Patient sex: M
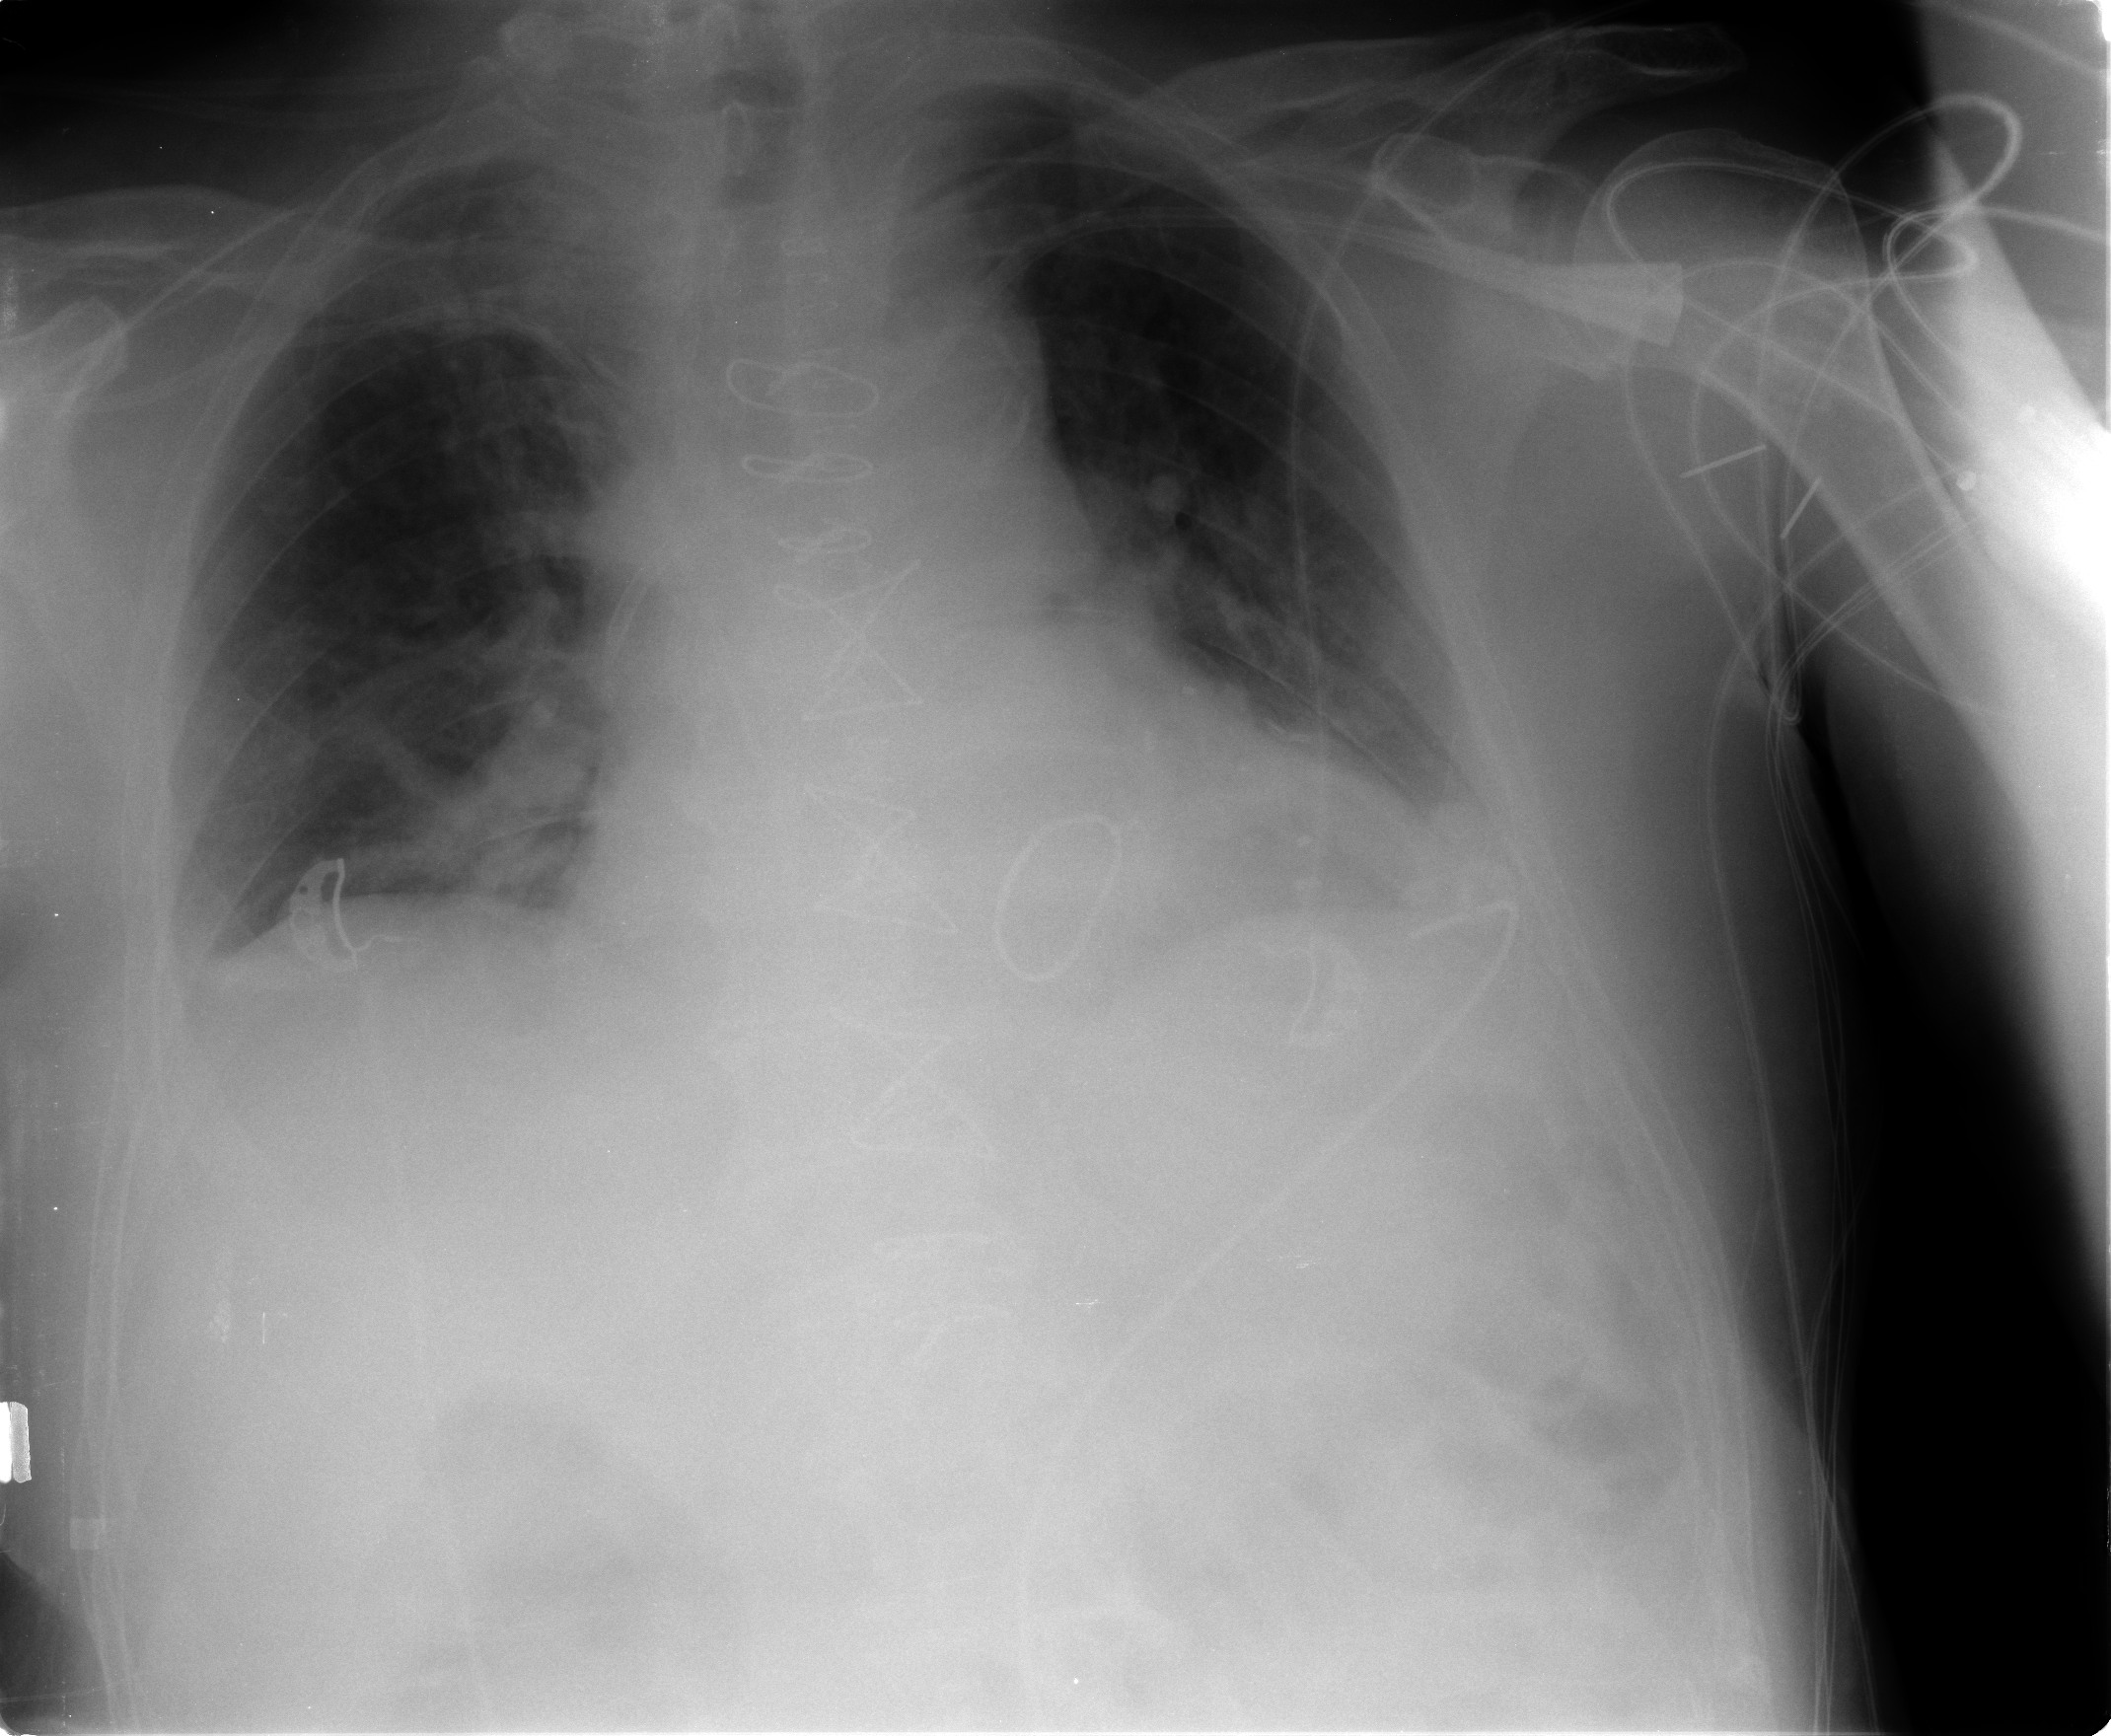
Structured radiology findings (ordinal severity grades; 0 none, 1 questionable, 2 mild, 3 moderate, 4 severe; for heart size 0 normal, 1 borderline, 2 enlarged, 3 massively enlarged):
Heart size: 2
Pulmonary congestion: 2
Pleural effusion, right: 1
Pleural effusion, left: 1
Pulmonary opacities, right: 2
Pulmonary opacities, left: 1
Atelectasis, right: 2
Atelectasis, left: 2